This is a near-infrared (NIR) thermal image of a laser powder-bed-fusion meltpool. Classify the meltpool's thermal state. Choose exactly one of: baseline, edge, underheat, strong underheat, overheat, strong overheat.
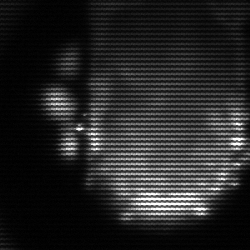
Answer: baseline